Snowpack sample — Buffalo Mountain, Silverthorne, Colorado, USA (1/25/25, 10:11 AM MST)
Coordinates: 39.6222, -106.1139
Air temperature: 22 °F
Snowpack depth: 110 cm
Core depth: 40 cm
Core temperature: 46.4 °F
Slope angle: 12°, slope face: 102°
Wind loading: high
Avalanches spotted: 0
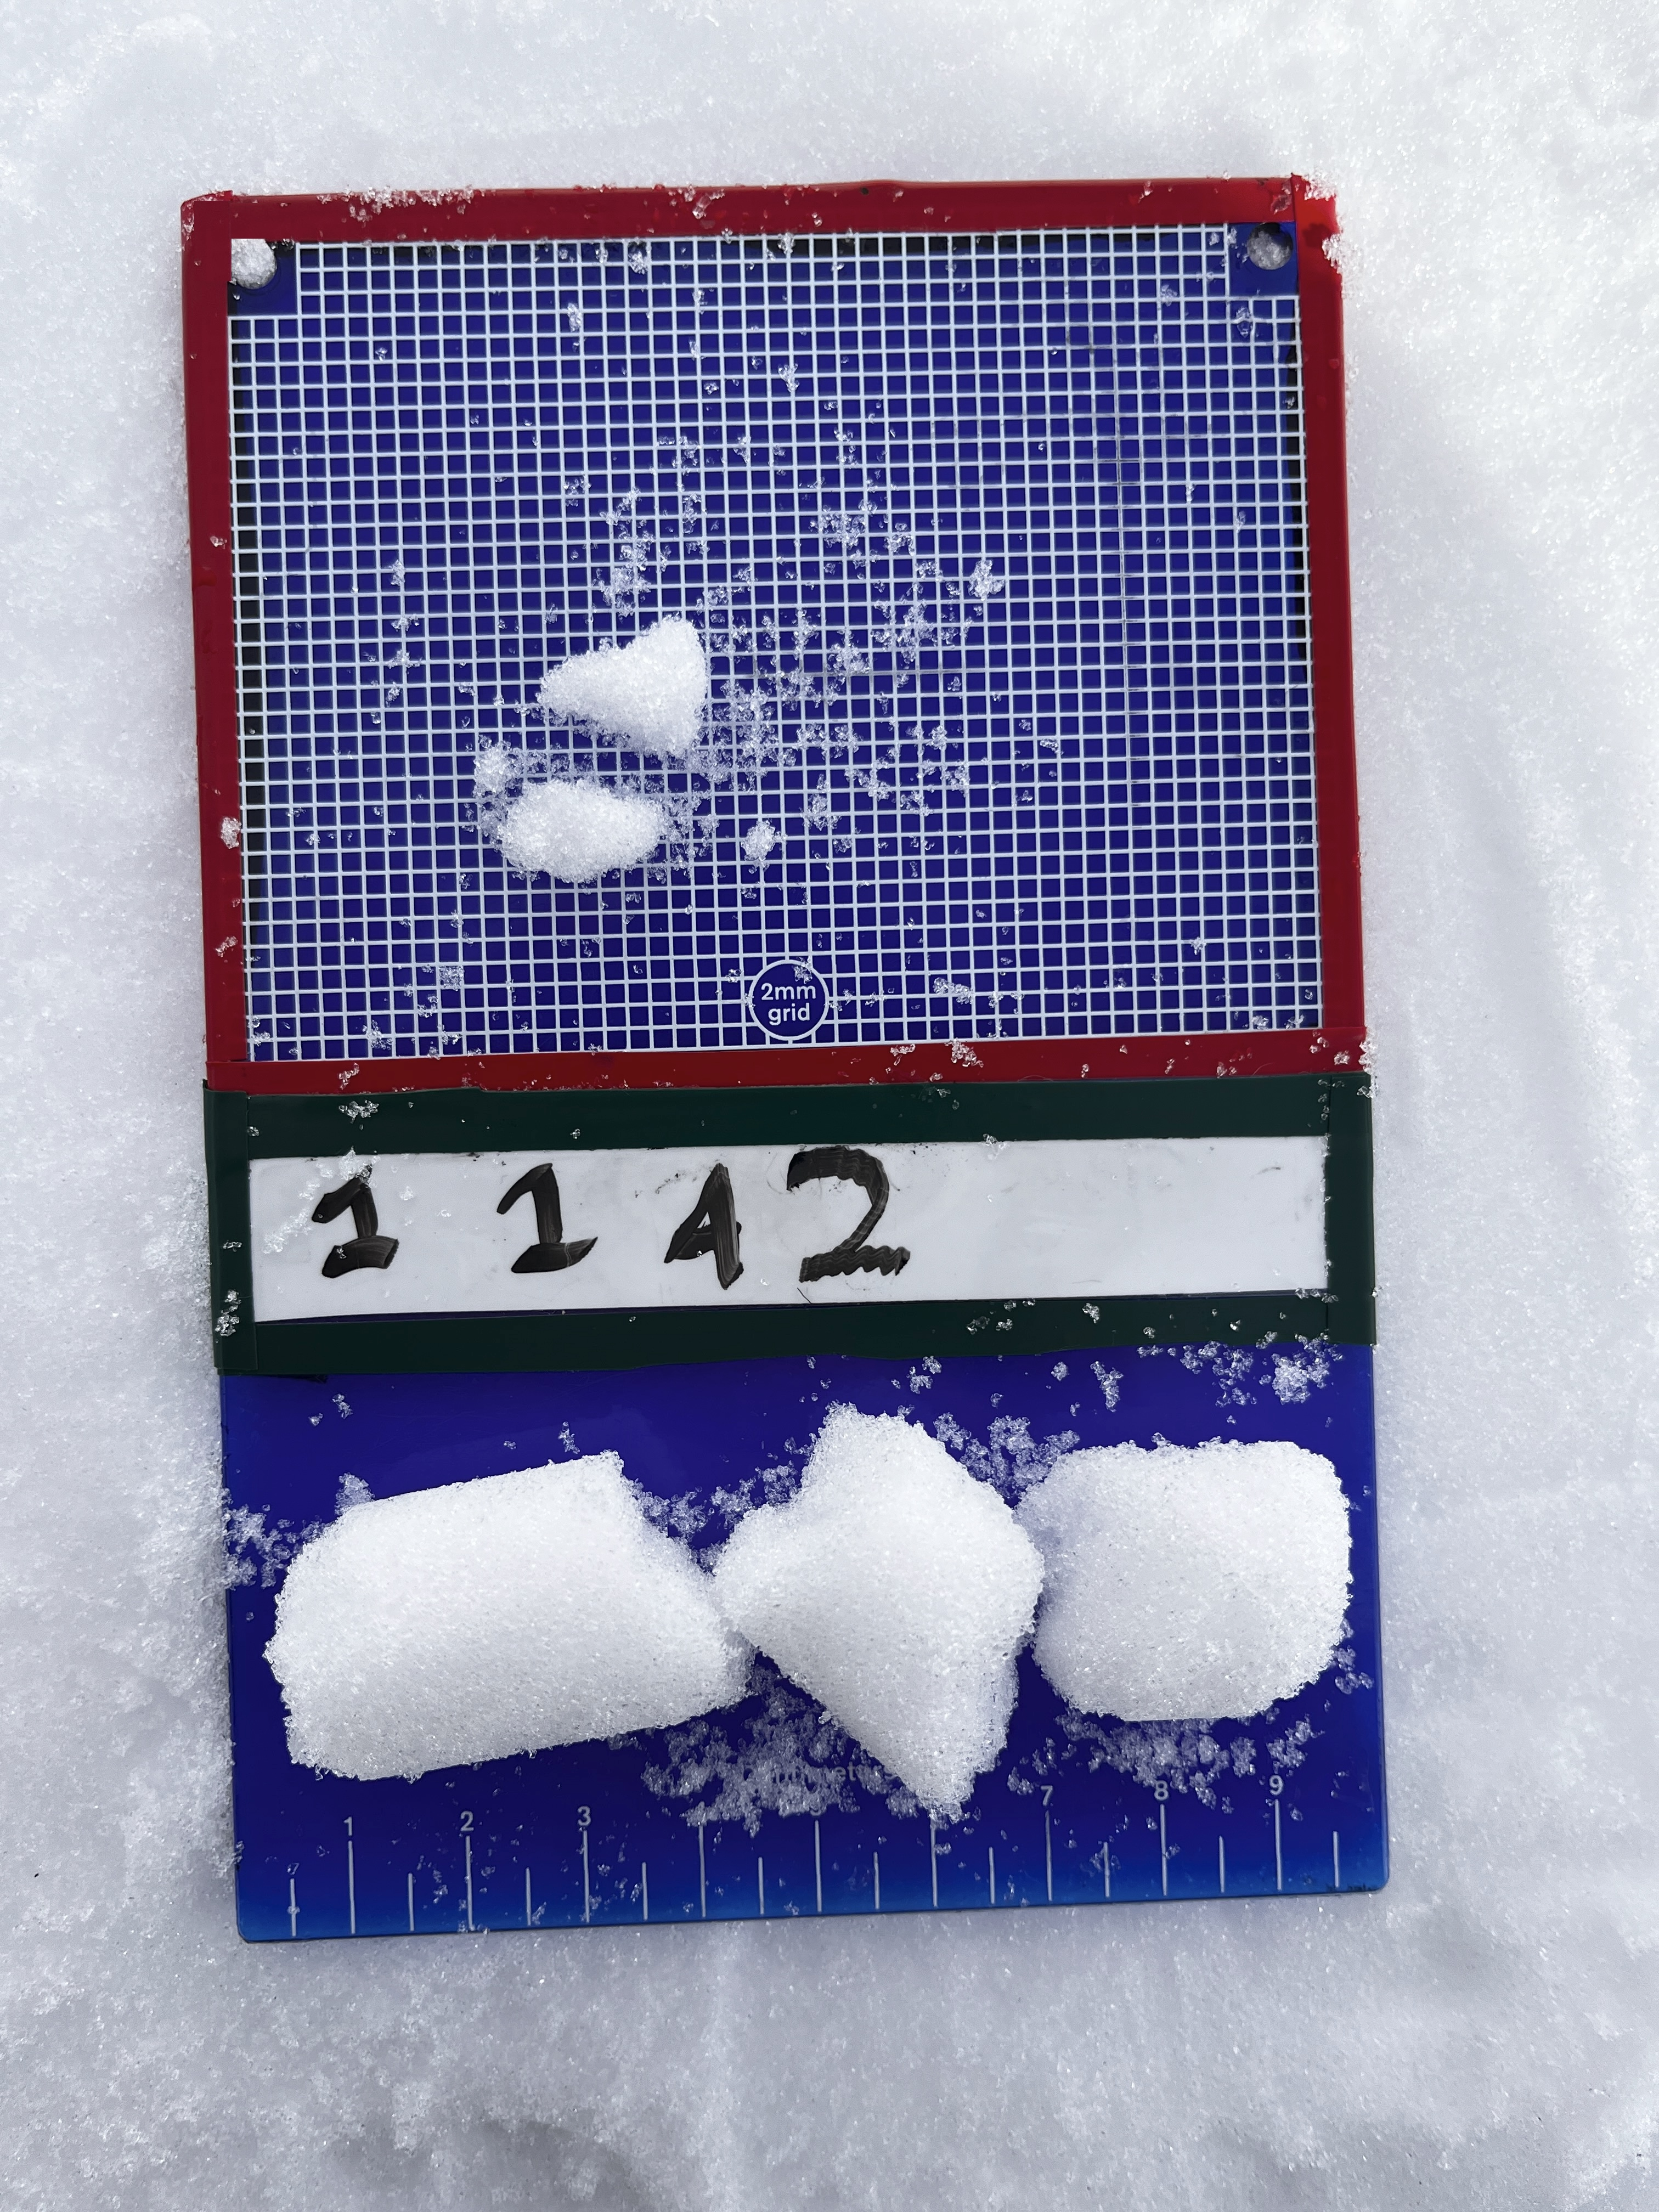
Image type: crystal_card
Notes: No avalanches nearby, collected on the outskirts of a fire break 15 meters from the treeline, on way to Buffalo and Red Mountain